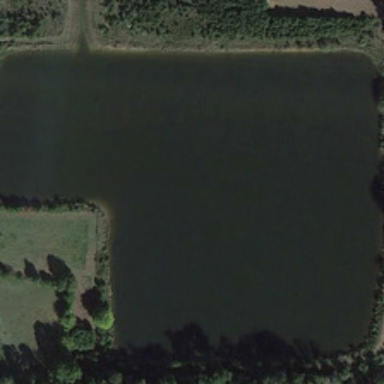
Many green trees are around a pond .